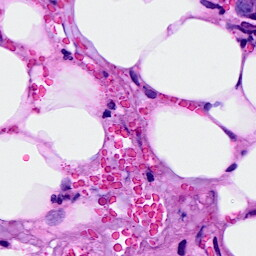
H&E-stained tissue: Breast